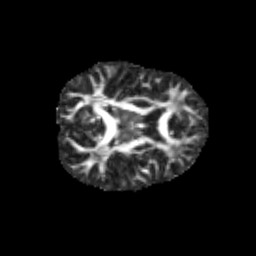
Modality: FA
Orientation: axial
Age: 11
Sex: female
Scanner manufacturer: siemens
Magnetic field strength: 3 T
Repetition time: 3.8 s
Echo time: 0.07 s